Question: i'm just getting started with developing Android Apps. Therefore i have a question, for designing my GUI. Maybe there is a possible build-in widget, but i don't have the right wording to find it (English is not my native language).
I'm looking for something like the Rating Bar, where you can select a value between 1 and 5. Instead of the stars, i'd like to have some bars (the left one is the smallest, the right one the highest). Should look like the "Stairs" within a Signal strength notification. To make it a bit more challenging i'd like to have different colors for every bar (least value is green, highest value red). Therefore i don't think that the Rating Bar with different drawings will fit my needs, because afaik i could just change the star layout, not like the first star should become a 5dp bar, the second a 15dp and so on.
Is there any build in widget i could use?
I attached a picture to show my idea.

I hope you can help me
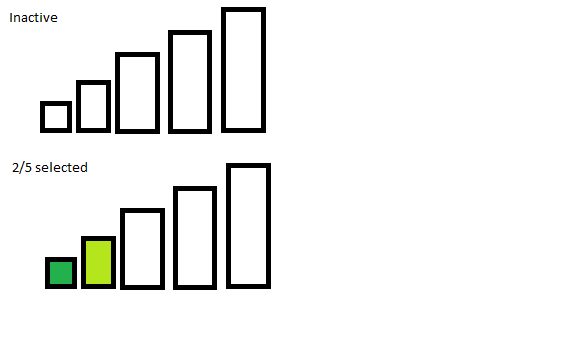
Answer: what you want is easily achievable with a 'level-list'. In your case you need five different drawables, on for each level and then combine them in a drawable xml file, like:
'''
<?xml version="1.0" encoding="utf-8"?>
<level-list xmlns:android="http://schemas.android.com/apk/res/android">
<item
android:drawable="@drawable/no_level"
android:maxLevel="0" />
<item
android:drawable="@drawable/first_level"
android:maxLevel="1" />
<item
android:drawable="@drawable/second_level"
android:maxLevel="2" />
<item
android:drawable="@drawable/third_level"
android:maxLevel="3" />
<item
android:drawable="@drawable/forth_level"
android:maxLevel="4" />
</level-list>
'''
and set this drawable as source for an 'ImageView', for instance. At runtime, retrieve the 'ImageView' and call 'setImageLevel', with a value from 0 and 4, and the corresponding level will be displayed